Interaction volume radius: 5 \u00c5
Interaction volume height: 20 \u00c5
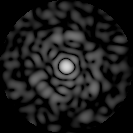
Disorder parameter: 0.8567